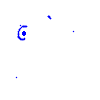
Particle: electron